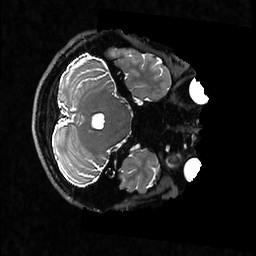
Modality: T2w
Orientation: axial
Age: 36
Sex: male
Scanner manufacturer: ge
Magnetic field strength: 3 T
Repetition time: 3.202 s
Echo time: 0.06636 s